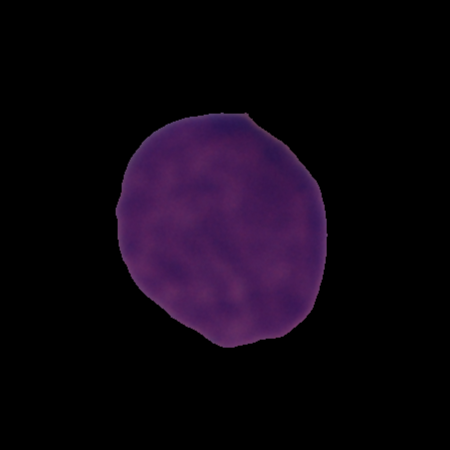
Label: cancer